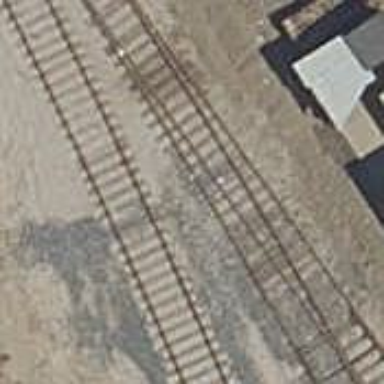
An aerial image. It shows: Rail spur service line with electrified contact lines for trains.